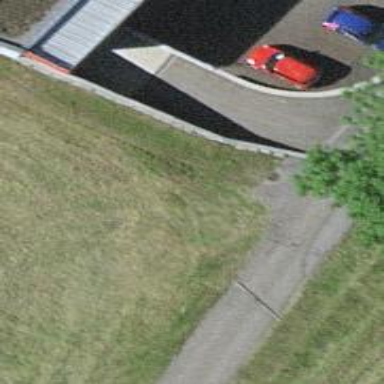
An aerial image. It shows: Retaining wall.